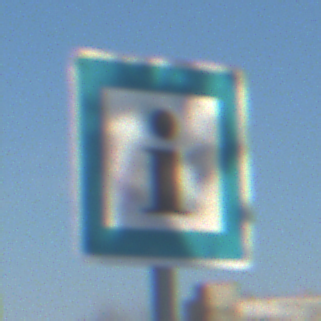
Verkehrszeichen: Informationsstelle
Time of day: MorningAfternoon
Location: Outdoor (Nature)
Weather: PartlyCloudy
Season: NotSpecified
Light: Natural